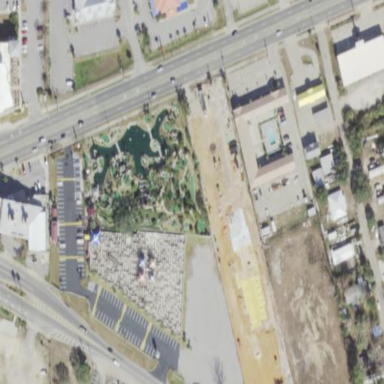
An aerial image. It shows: Miniature golf leisure land.